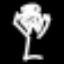
Label: angel